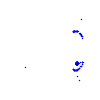
Particle: pion